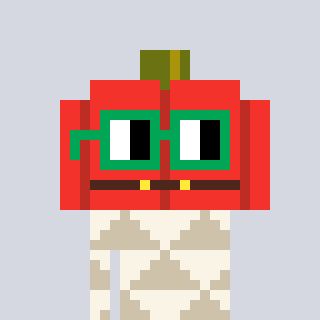
a pixel art character with square green glasses, a pumpkin-shaped head and a bege-colored body on a cool background